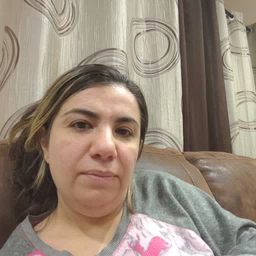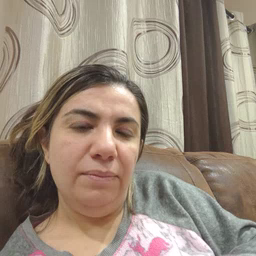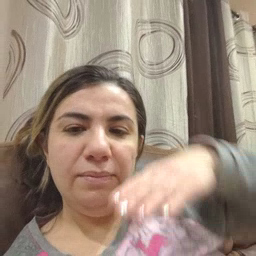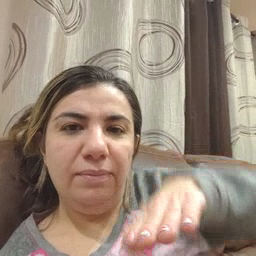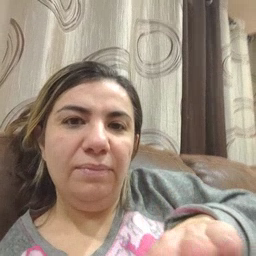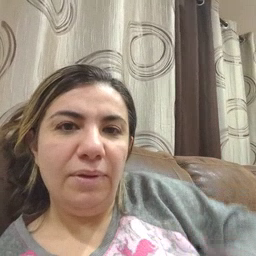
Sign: into